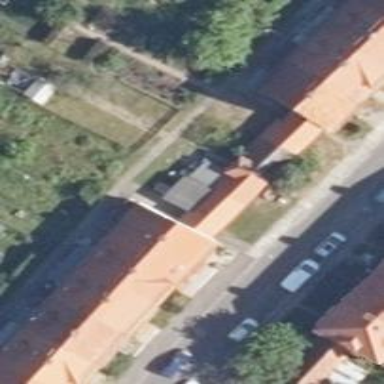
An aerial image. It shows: Red shed with gabled roof.